What distinguishes these two images?
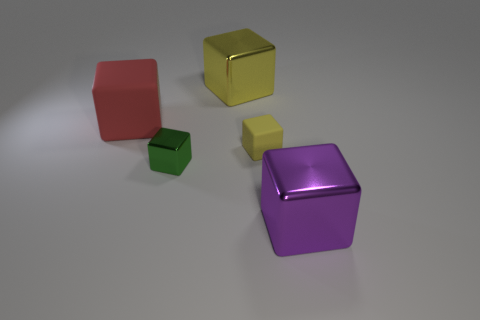
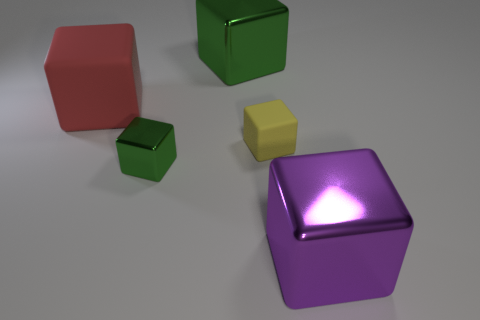
the large yellow block changed to green
the large yellow metal block that is behind the green metallic block became green
the big yellow object changed to green
the large yellow shiny block that is behind the small matte block became green
the big yellow metallic block that is on the left side of the small yellow rubber object became green